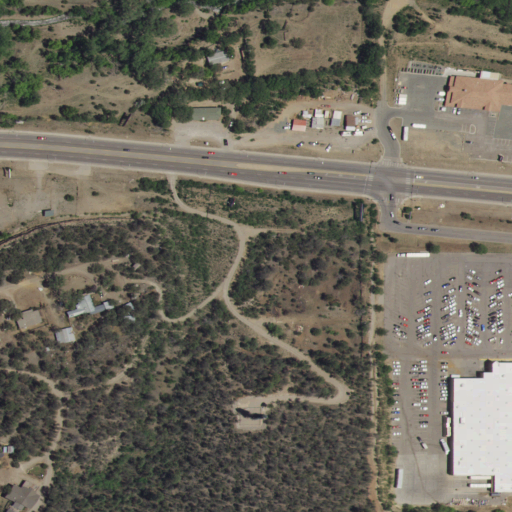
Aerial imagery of valley in New Mexico named Grapevine Canyon containing evergreen forest, medium intensity development, shrub, high intensity development, open development, and low intensity development